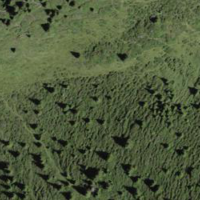
EUNIS habitat code: 31
Species observed at this site:
Geum montanum